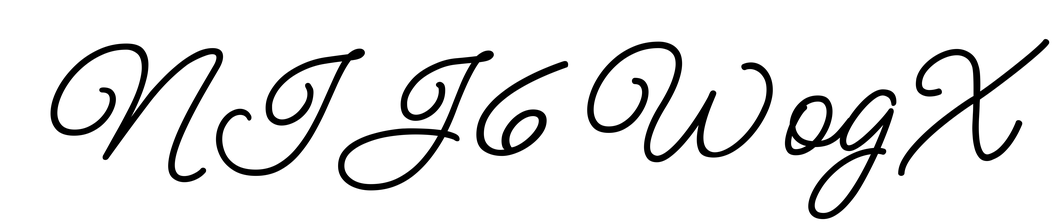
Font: MeowScript-Regular